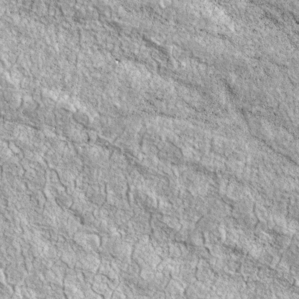
Label: non_frost